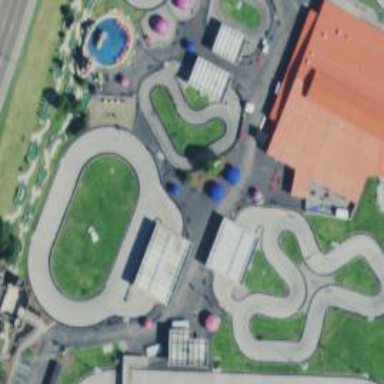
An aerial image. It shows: Karting raceway road for racing enthusiasts.